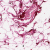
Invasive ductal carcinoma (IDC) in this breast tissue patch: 0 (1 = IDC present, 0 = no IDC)